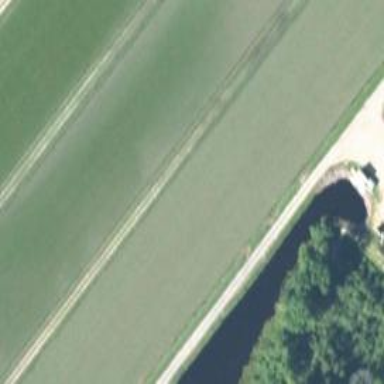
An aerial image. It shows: Canal.